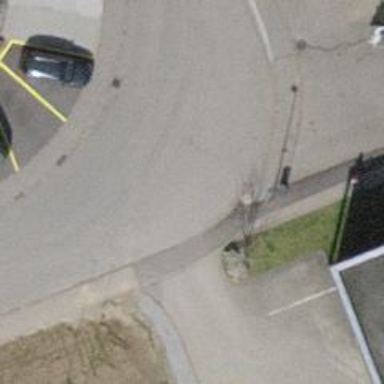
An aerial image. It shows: Footway made of cobblestone.